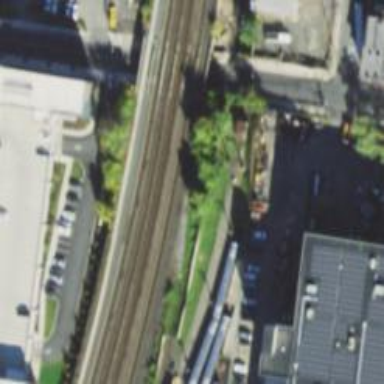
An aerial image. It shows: Electrified rail railway.